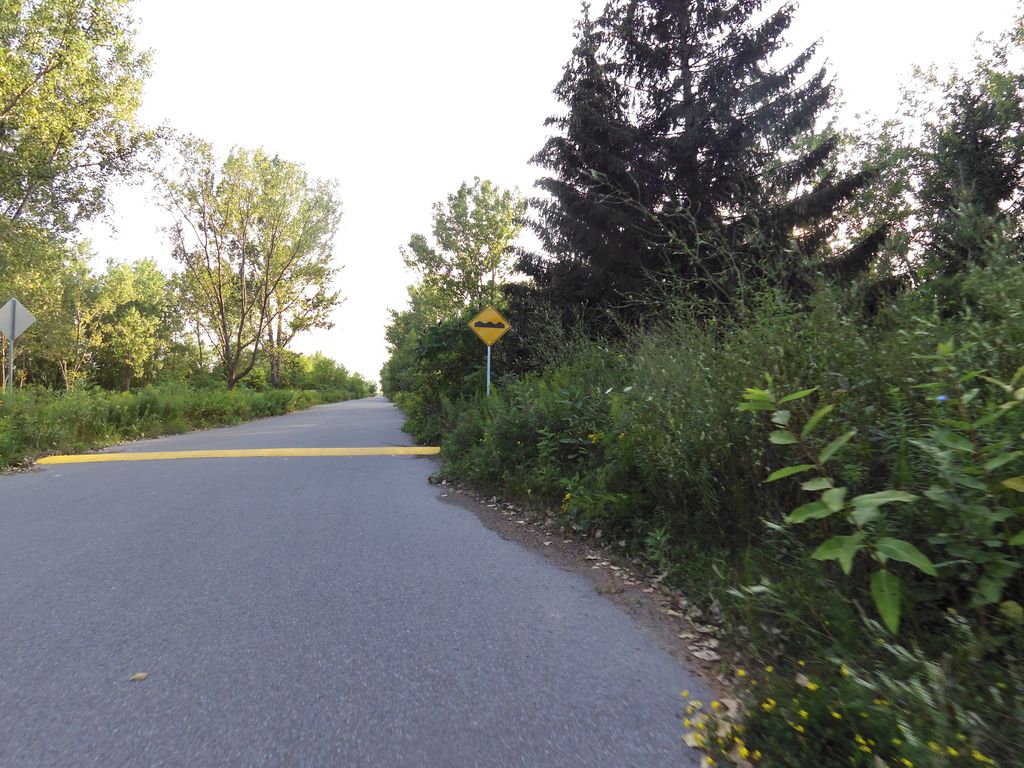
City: toronto